Interaction volume radius: 5 \u00c5
Interaction volume height: 20 \u00c5
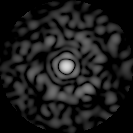
Disorder parameter: 0.8019